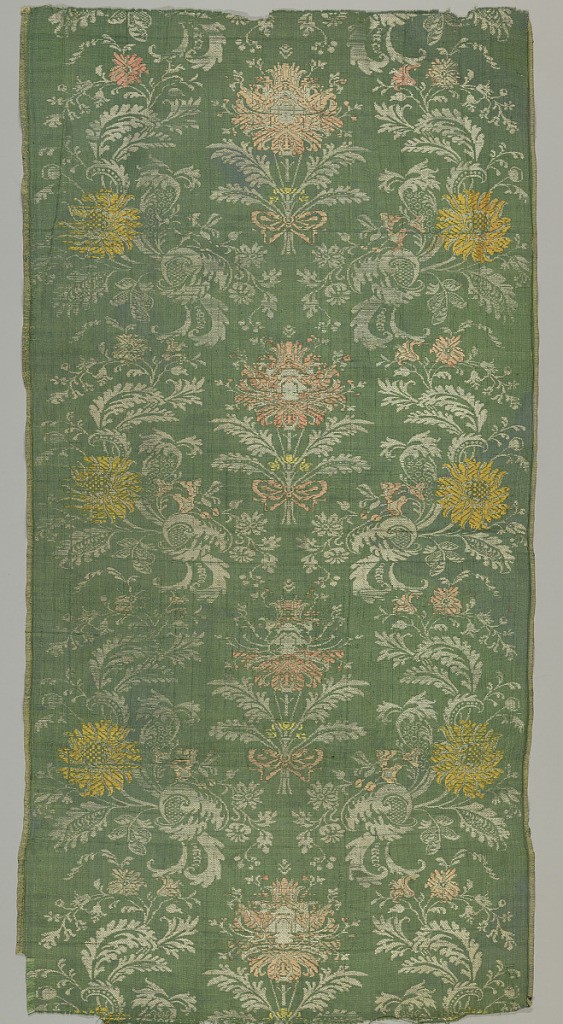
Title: Textile
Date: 19th century
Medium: silk Technique: plain weave with supplementary weft patterning (brocaded)
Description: Green textile brocaded with pink and yellow silk showing symmetrical pattern with ribboned bouquets along central vertical axis, and serpentine florals on either side.